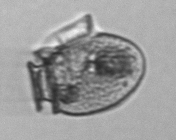
Label: Dinophysis_acuminata